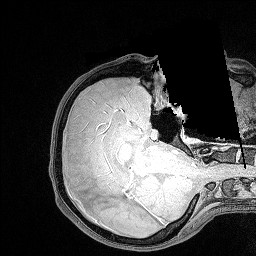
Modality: FLASH
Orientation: axial
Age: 24
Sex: female